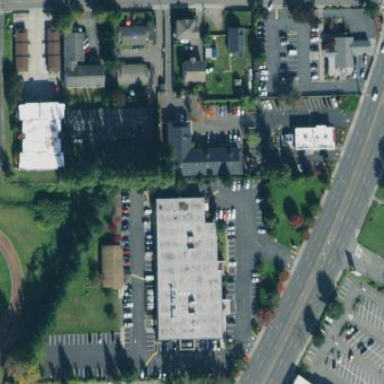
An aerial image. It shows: Commercial area.